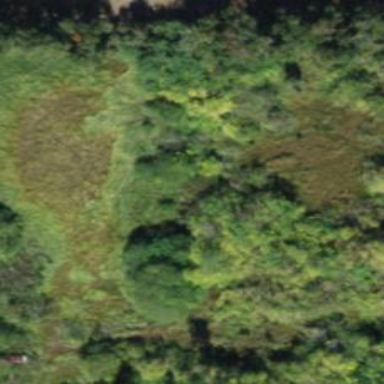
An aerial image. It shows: Patch of scrub vegetation.